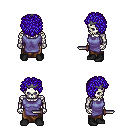
a pixel art fantasy rpg character, male body template, skeleton, chain tabard jacket, robe skirt, blue curly afro hairstyle, iron tiara, black shoes, dagger, four views (front, back, left, right), 2x2 character sprite sheet, small pixel art, hard edges, no anti-aliasing